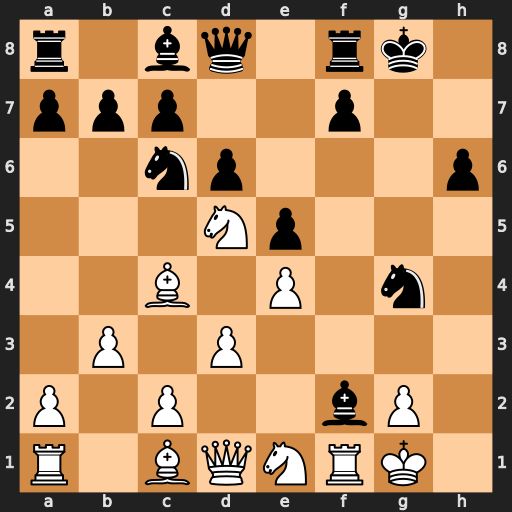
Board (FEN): r1bq1rk1/ppp2p2/2np3p/3Np3/2B1P1n1/1P1P4/P1P2bP1/R1BQNRK1
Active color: w
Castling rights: -
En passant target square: -
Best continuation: Rxf2